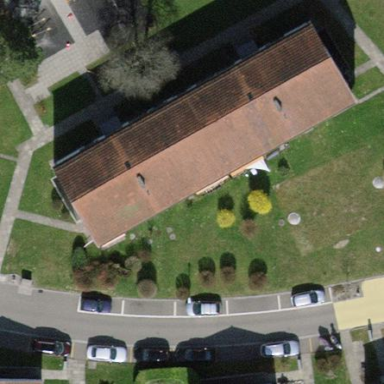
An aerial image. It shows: Gabled-roof brown apartment building.